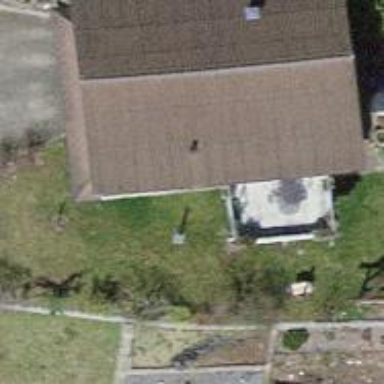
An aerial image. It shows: Detached building with gabled roof.